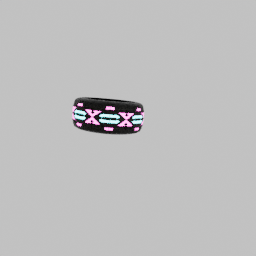
Label: mechanical